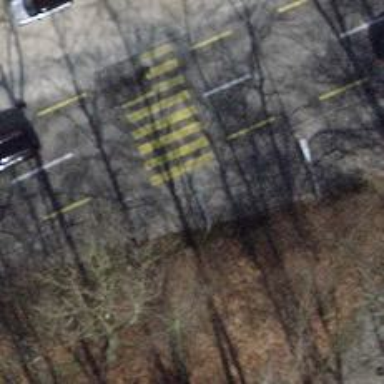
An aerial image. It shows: Asphalt sidewalk along the footway.